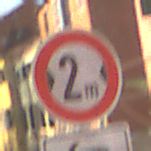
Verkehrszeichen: TatsaechlicheBreite2
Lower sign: RichtungsangabeDurchPfeile2
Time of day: MorningAfternoon
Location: Outdoor (Urban)
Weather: Clear
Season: NotSpecified
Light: Natural